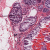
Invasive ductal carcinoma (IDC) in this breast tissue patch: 0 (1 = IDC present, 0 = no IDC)